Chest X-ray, AP view. Patient: 66 years old, sex F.
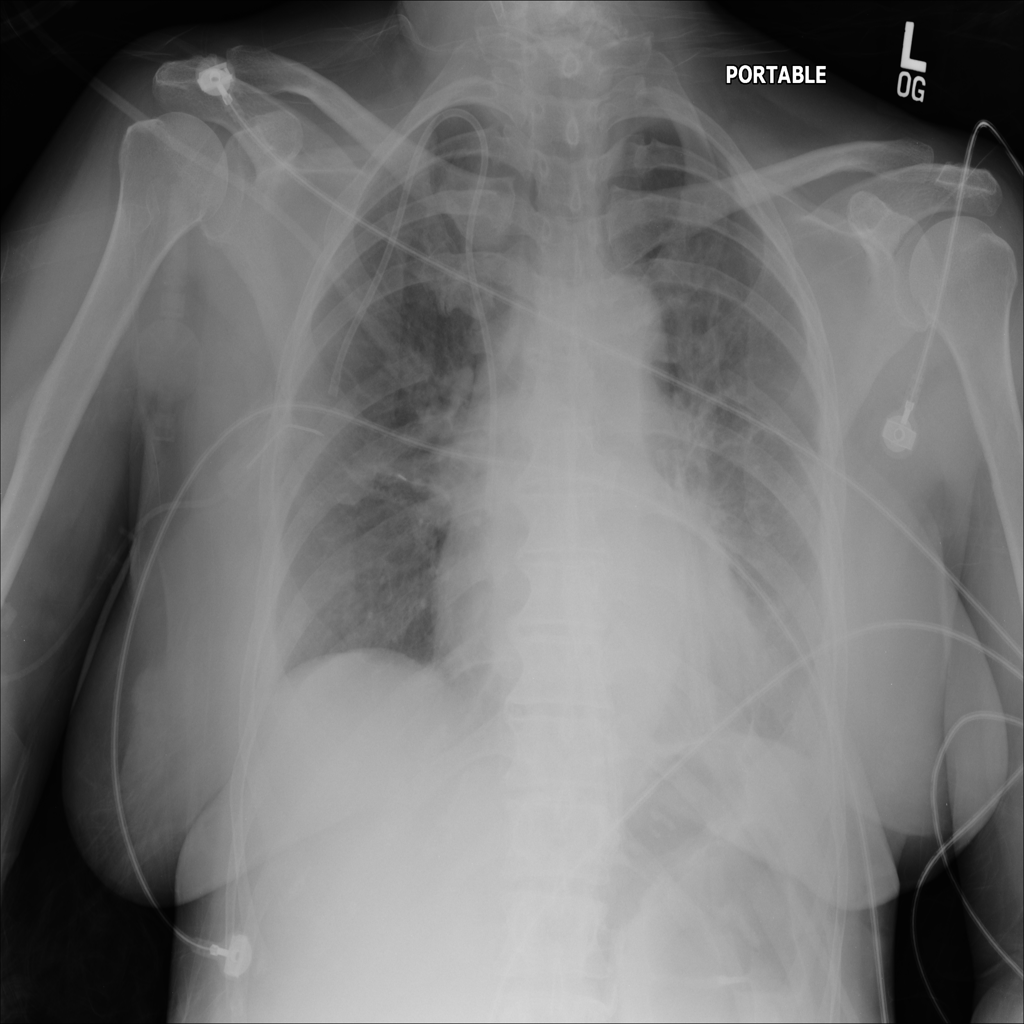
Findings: Mass